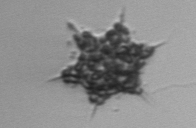
Label: Dictyocha